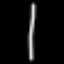
Label: line